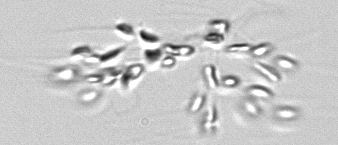
Label: Dinobryon